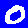
Digit: 0